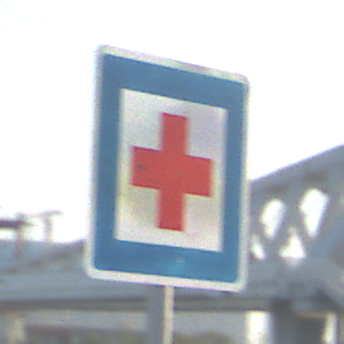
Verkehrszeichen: ErsteHilfe
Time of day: SunriseSunset
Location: Outdoor (Urban)
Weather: Clear
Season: NotSpecified
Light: Natural